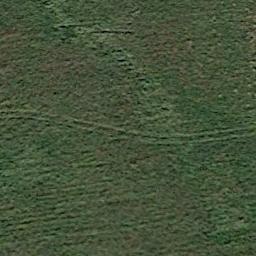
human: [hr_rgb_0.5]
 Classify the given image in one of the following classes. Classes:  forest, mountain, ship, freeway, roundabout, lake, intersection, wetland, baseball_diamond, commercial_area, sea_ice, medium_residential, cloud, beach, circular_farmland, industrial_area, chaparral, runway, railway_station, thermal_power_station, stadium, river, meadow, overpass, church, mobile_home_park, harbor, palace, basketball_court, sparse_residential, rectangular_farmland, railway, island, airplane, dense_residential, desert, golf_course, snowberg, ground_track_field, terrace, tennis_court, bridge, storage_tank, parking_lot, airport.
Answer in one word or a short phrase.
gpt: meadow